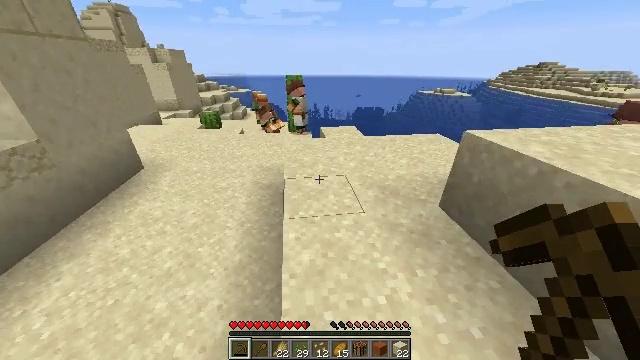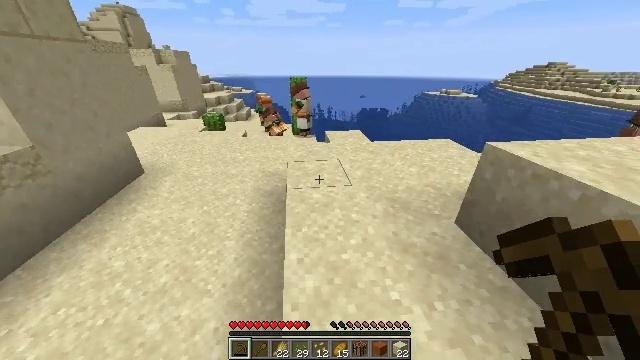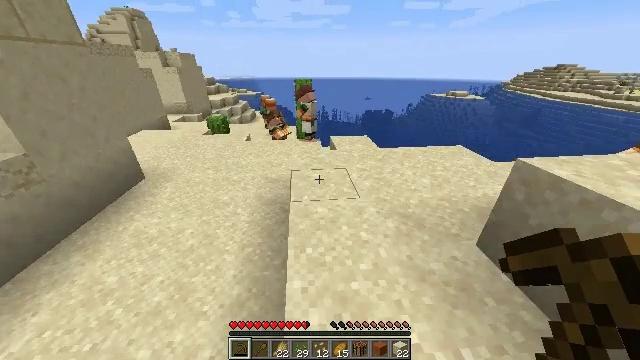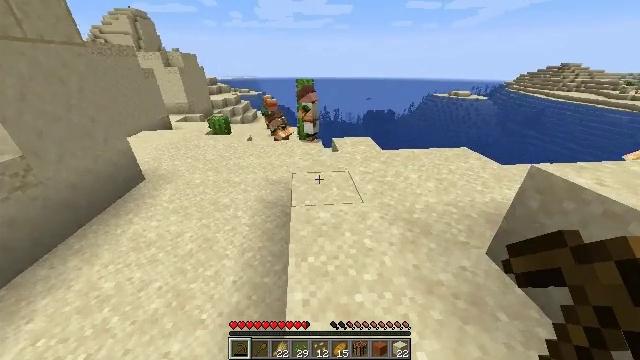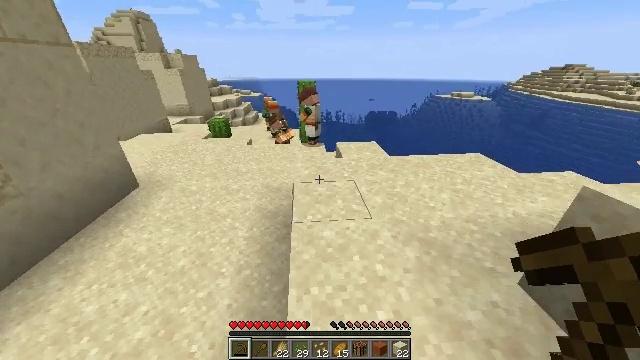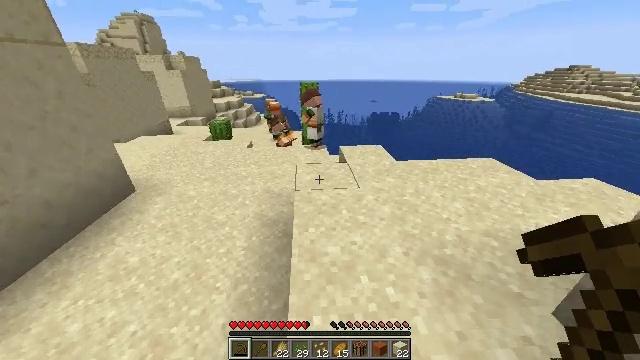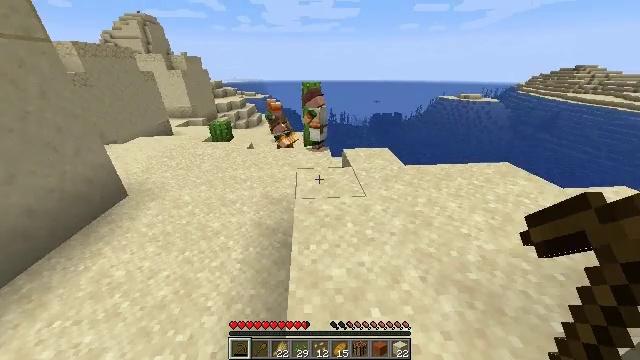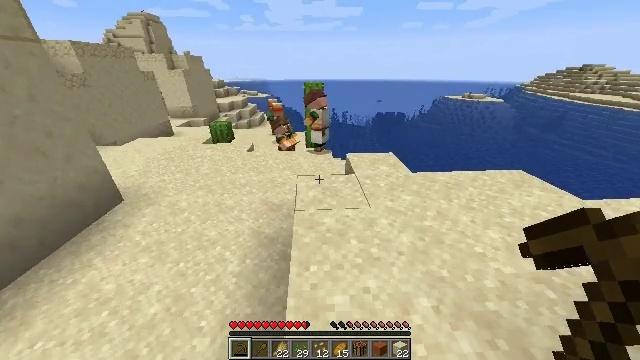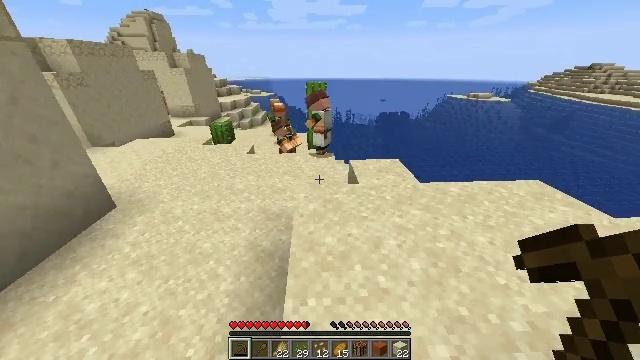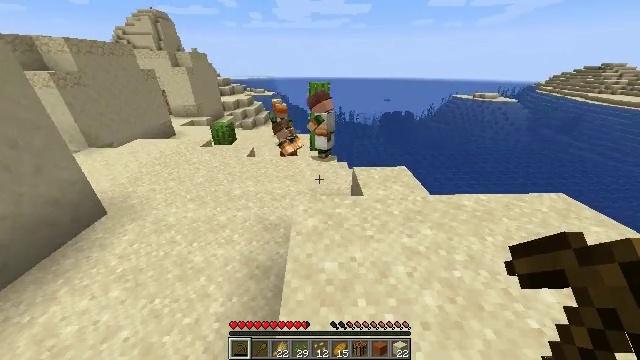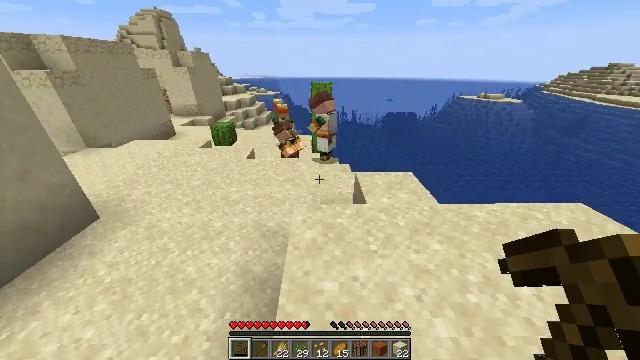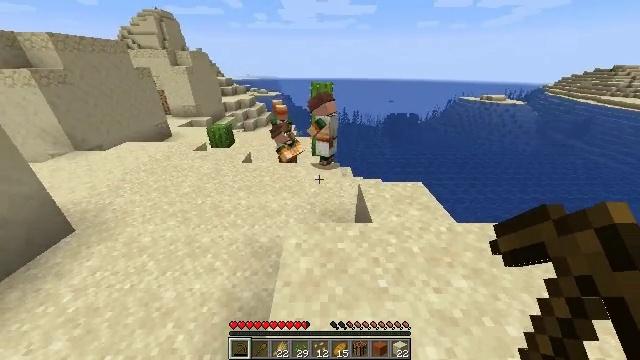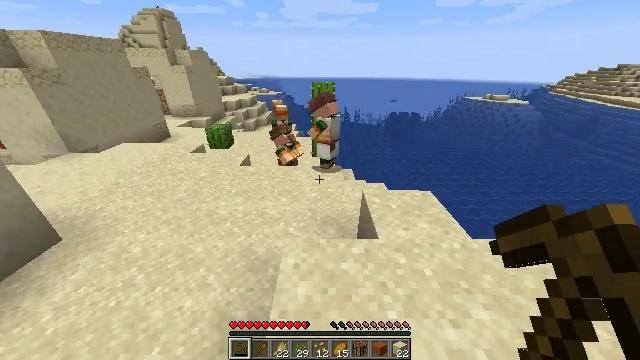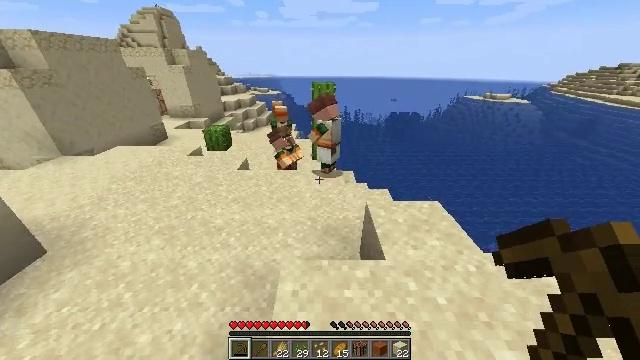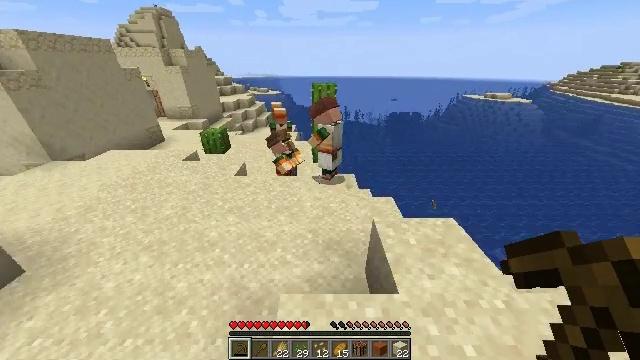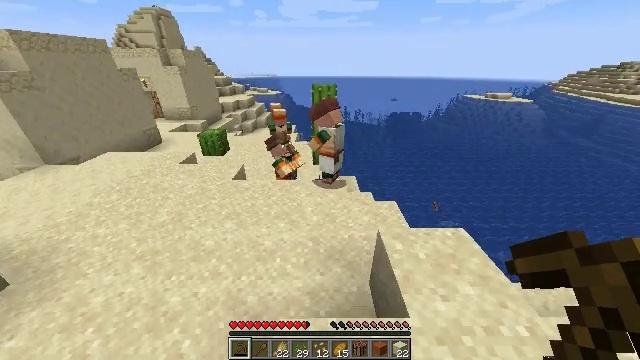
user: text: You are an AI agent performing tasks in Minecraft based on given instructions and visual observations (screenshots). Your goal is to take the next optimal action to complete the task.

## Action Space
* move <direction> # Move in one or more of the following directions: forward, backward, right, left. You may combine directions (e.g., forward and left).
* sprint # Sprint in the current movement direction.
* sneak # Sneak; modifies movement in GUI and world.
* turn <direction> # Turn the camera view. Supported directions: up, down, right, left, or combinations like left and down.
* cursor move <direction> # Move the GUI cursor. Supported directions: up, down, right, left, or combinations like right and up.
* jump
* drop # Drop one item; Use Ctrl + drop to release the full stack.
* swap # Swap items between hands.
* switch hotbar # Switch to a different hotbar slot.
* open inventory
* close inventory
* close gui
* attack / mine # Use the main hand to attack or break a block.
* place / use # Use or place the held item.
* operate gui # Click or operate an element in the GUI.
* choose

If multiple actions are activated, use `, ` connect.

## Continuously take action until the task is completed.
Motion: motion action
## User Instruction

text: Recycle the cyan bed from the house.
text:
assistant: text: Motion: move forward, sprint, turn left
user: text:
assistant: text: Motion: move forward, sprint, turn left
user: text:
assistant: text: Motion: move forward, sprint
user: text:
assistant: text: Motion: move forward, sprint
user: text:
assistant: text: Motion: move forward, sprint
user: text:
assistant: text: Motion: move forward, sprint
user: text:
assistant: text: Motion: move forward, sprint
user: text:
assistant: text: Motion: move forward, sprint
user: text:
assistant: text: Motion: move forward, sprint
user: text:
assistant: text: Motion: move forward, sprint
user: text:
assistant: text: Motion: move forward, sprint
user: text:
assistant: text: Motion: move forward, sprint
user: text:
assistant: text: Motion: move forward, sprint
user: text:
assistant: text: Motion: move forward, sprint
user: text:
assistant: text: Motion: move forward, sprint
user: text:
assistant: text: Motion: move forward, sprint
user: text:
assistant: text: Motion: move forward, sprint, turn left and down
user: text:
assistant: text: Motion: move forward, sprint, turn left and down
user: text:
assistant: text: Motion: move forward, sprint, turn left and down
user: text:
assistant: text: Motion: move forward, sprint, turn left and down
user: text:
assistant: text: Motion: move forward
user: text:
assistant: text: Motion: move forward
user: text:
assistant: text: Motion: move forward
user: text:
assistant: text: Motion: move forward and move left
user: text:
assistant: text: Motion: move forward and move left
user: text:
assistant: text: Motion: move forward and move left, turn up
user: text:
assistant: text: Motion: move forward and move left, turn right and up
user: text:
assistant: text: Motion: move forward and move left, turn up
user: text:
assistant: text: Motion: turn up
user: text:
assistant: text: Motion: turn up